Interaction volume radius: 5 \u00c5
Interaction volume height: 35 \u00c5
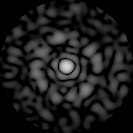
Disorder parameter: 0.8084